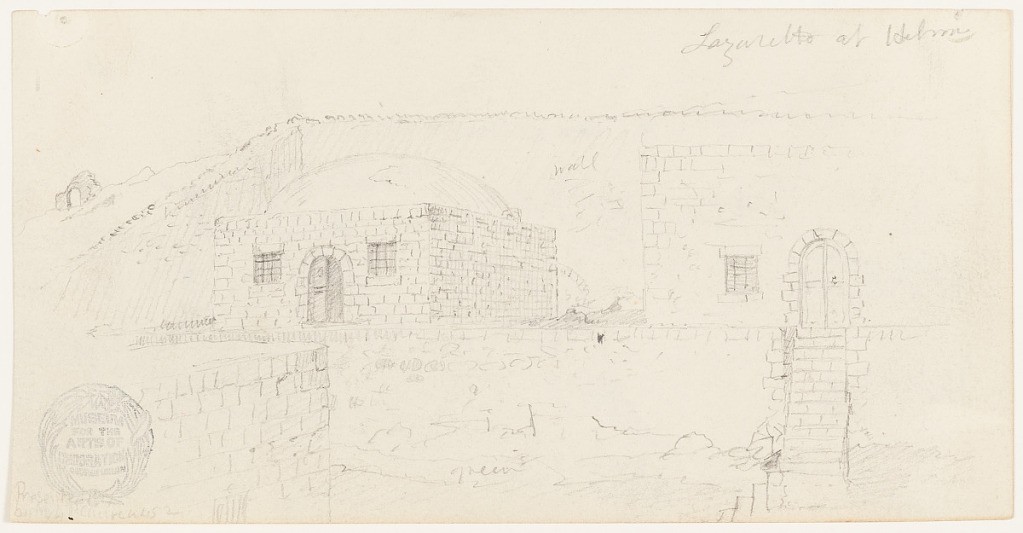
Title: Lazaretto at Hebron, Palestine
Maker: Frederic Edwin Church, American, 1826–1900
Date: February 12-15, 1868
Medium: Graphite on white wove paper; verso: graphite
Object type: drawing
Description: Architectual sketch showing a view of the buildings of the lazaretto, or quarantine station, of Hebron, Palestine. Two structures on an elevated platform with a staircase are the central focus. Square building on left has a domed roof while building at right is cubic. Square, hewn stones comprise buildings, platform, and walls behind. In foreground at left, the corner of another bulding is visible.

Verso: Landscape sketch showing the first half of a panoramic view overlooking Hebron, Palestine. Numerous buildings, including a mosque with minarets, are visible throughout right portion of composition. Pool is included in foreground at right. Rolling mountains backdrop the scene on theh horizon.